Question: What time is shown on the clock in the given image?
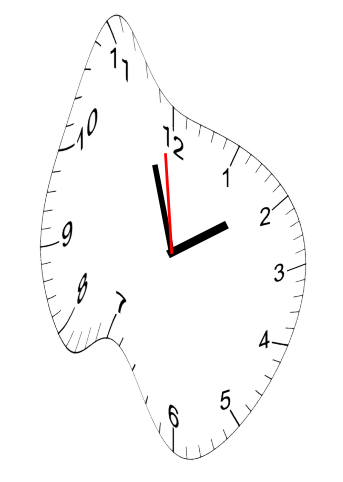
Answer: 01:56:59